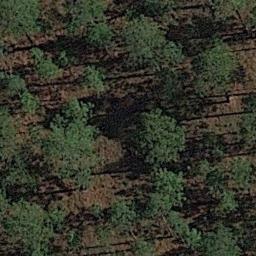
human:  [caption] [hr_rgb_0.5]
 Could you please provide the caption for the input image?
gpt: Many sparse green trees are in a forest .

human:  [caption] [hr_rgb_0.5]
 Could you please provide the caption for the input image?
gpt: There is a path in the middle of this forest .

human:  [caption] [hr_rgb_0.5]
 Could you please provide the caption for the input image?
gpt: The forest has some sparse green trees randomly arranged and the forest soil is deep yellow .

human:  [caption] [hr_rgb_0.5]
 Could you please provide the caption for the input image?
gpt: The forest is on the bare land .

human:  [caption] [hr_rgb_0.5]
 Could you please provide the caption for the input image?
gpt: A sparse forest with some green trees .